Question: I'm experiencing problems when trying to access my sharepoint site using web services (on powershell) given the following configuration:
- 'https://sharepoint.company.tld/sites/siteid/'- 'https://sharepoint.company.tld/_vti_bin/Lists.asmx''https://sharepoint.company.tld/sites/siteid/_vti_bin/Lists.asmx'
After building the web service DLL (following <URL>, I do a
'''
$list = New-Object Lists
'''
and try to obtain a list by it's GUID (known to me):
'''
$docs = $list.GetList("GUID-HERE")
'''
This results in an exception:

Retrieving the list by it's name is the same.
Doing a '$list.GetListCollection()' returns me the lists known by 'https://sharepoint.company.tld' and yes, my list is not amongst these. Only some lists containing webparts that shall be used for the real sites and similar stuff.
Is there any way how I could tell the web services that they shall not access a list located under 'https://sharepoint.company.tld' but to search my lists located at 'https://sharepoint.company.tld/sites/siteid/Lists'?
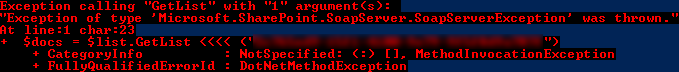
Answer: Check out this:
<URL>
You just need to set up Url property
'''
$list.Url = "http://sharepoint/sites/root/subsite/_vti_bin/lists.asmx"
'''